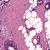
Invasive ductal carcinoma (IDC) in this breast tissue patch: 1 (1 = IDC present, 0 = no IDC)